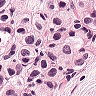
Metastatic tissue present: yes